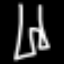
Label: pants